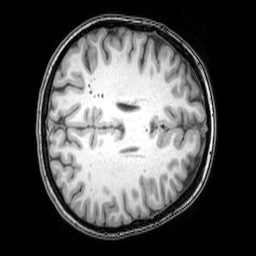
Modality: T1w
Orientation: axial
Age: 24
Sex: female
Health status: healthy
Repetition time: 0.081 s
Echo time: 0.037 s